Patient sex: F
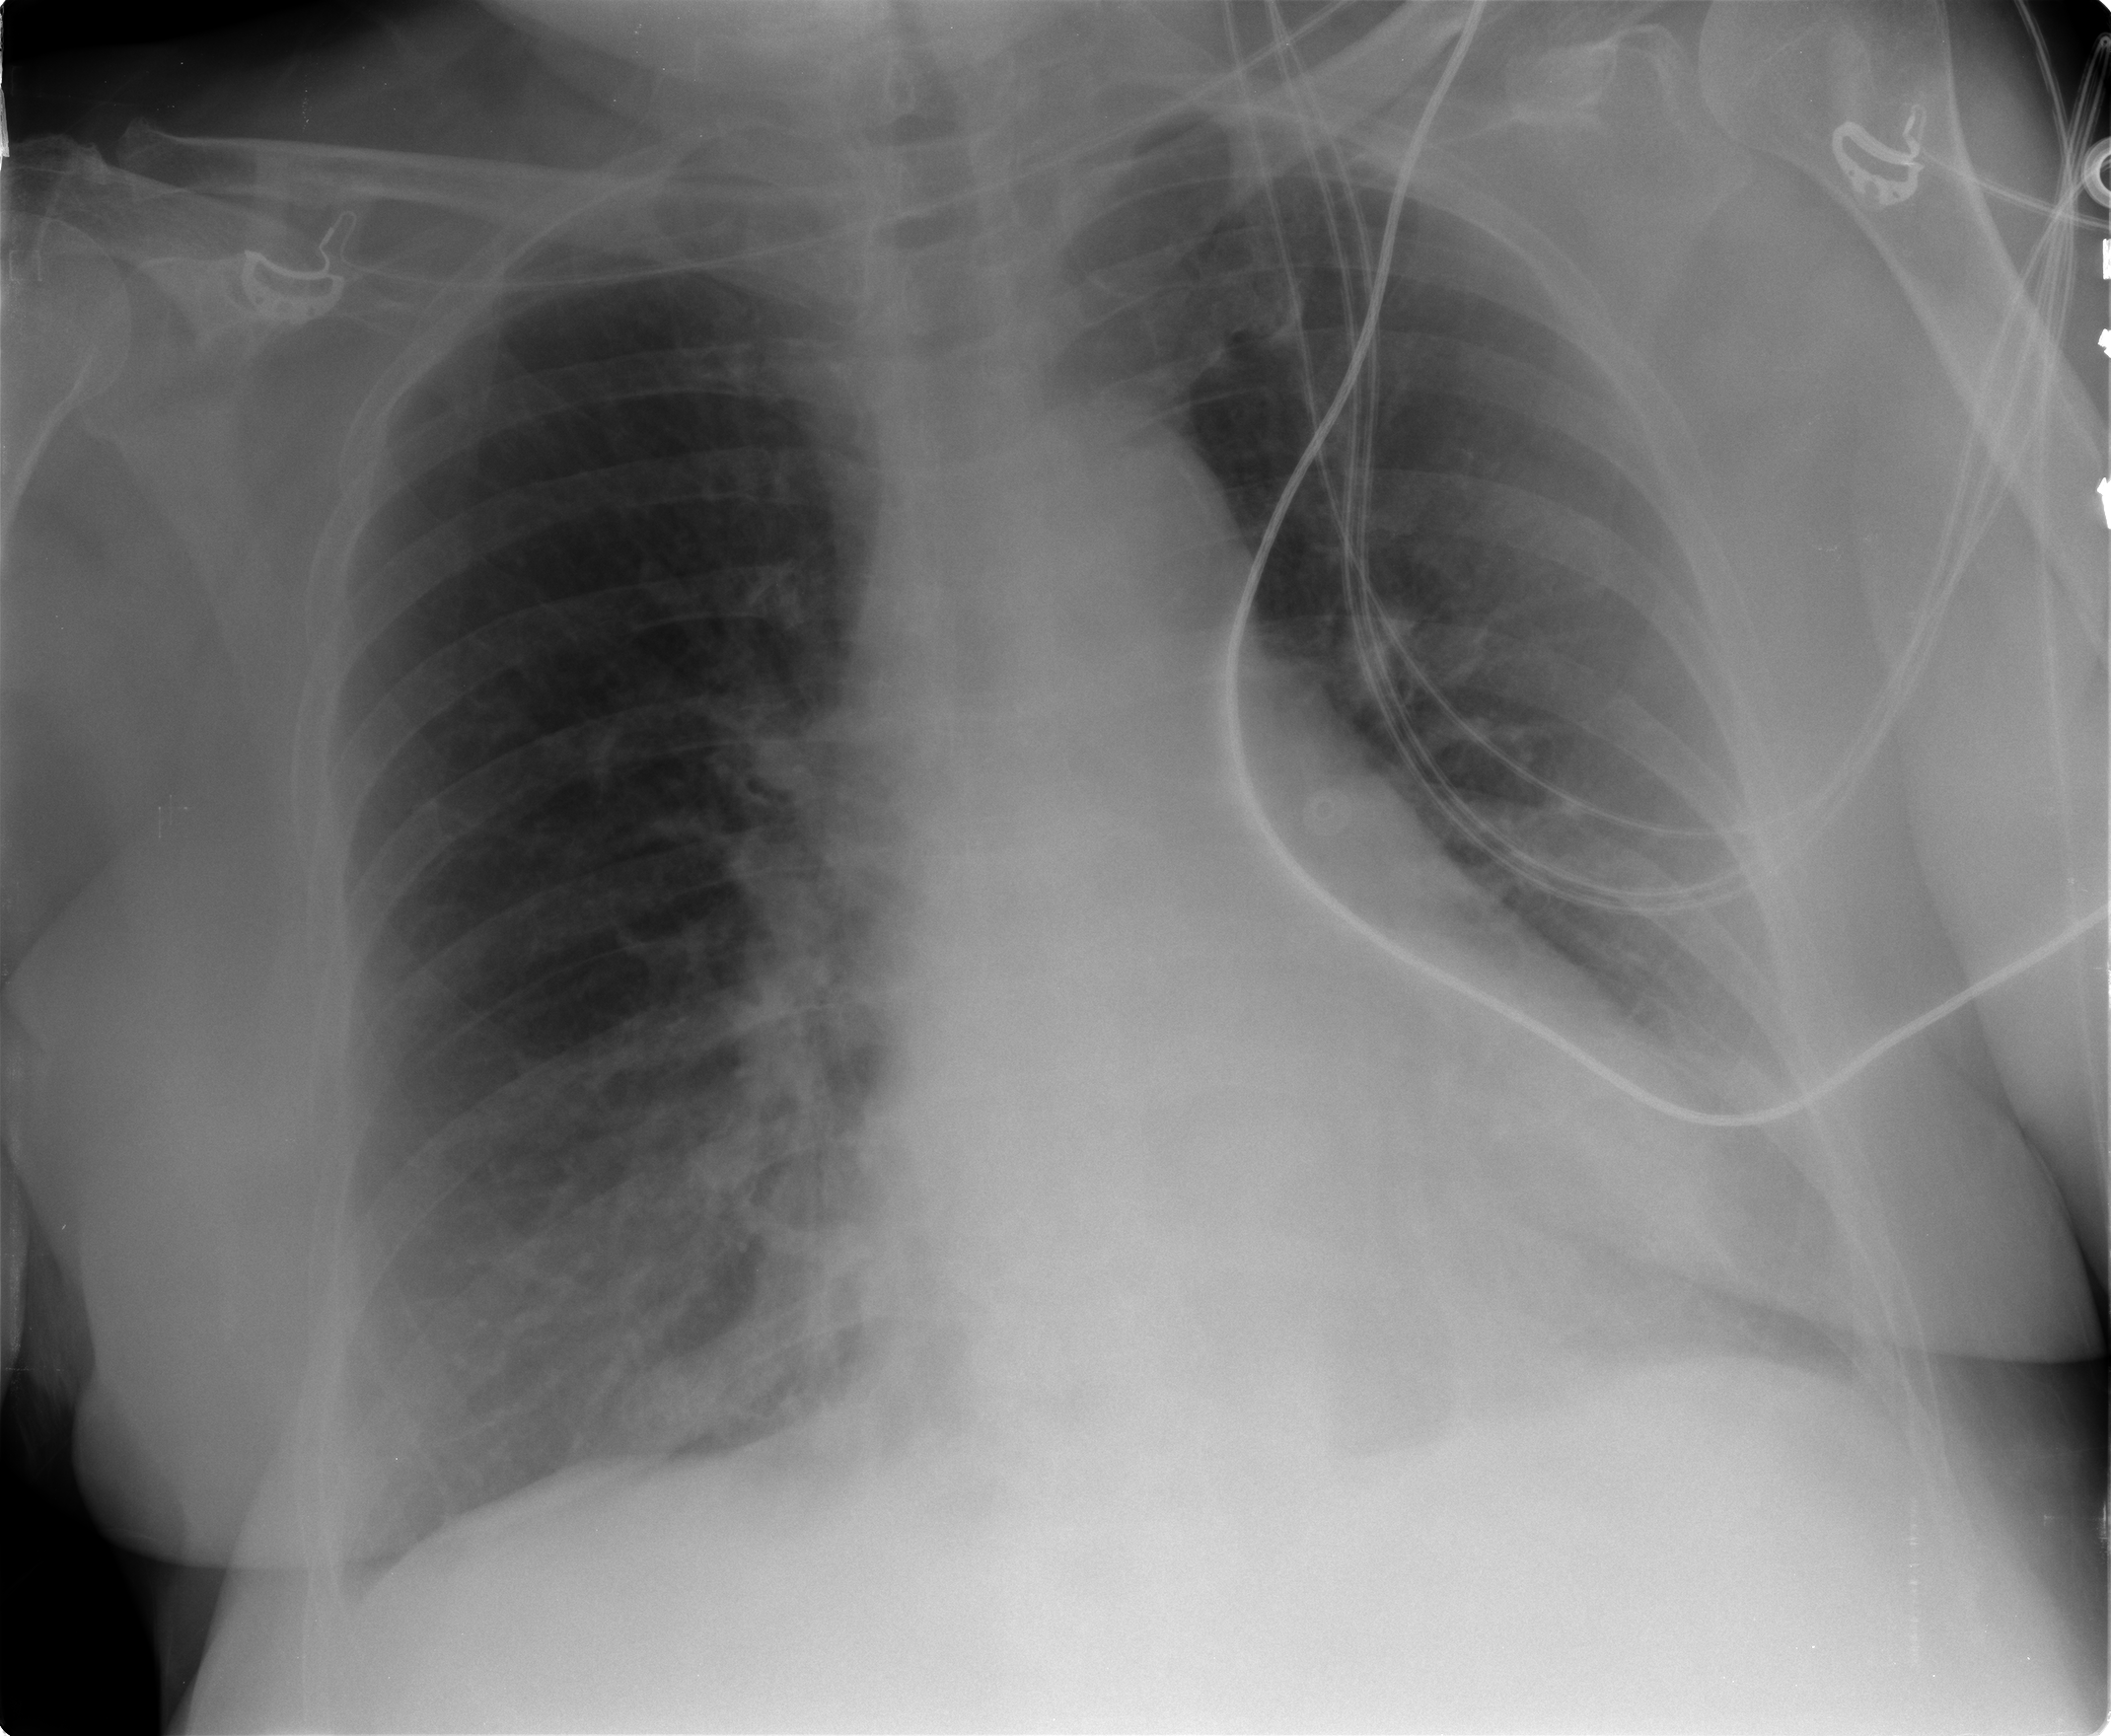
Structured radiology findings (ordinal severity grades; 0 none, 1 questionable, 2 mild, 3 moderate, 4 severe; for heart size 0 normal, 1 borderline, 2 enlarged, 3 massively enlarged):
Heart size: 1
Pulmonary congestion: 2
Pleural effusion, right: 0
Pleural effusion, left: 1
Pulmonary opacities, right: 0
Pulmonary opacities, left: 0
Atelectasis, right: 1
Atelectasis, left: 2